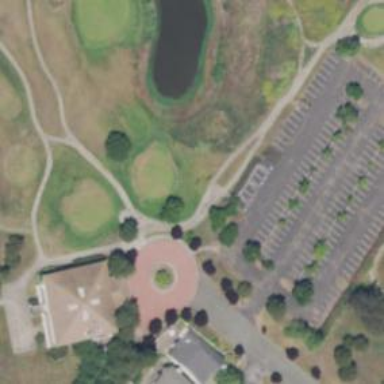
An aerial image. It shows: Path used for both walking and golf.